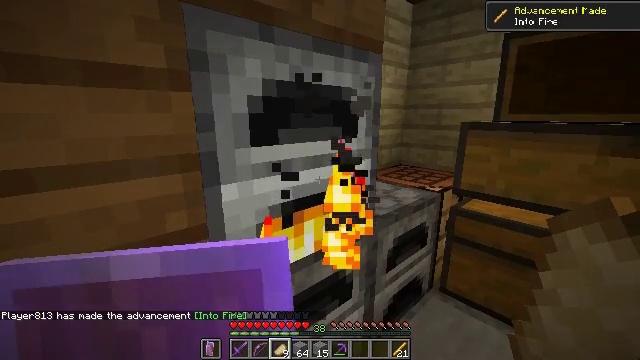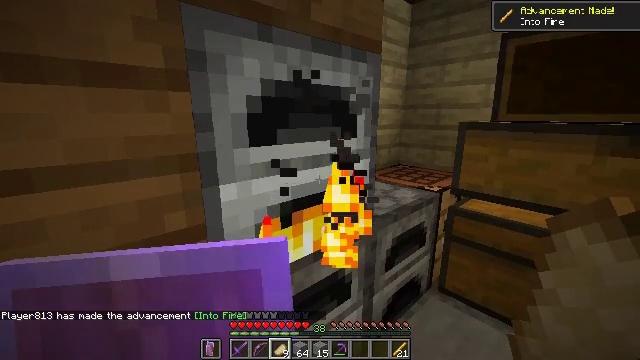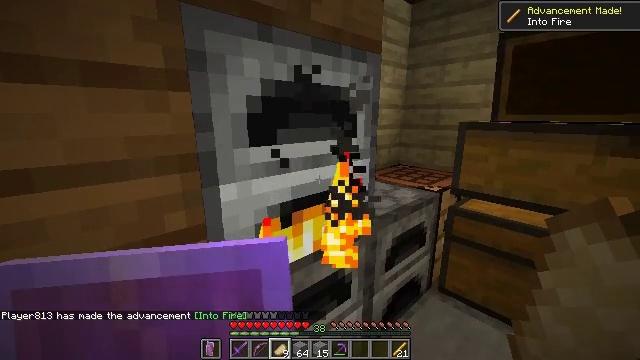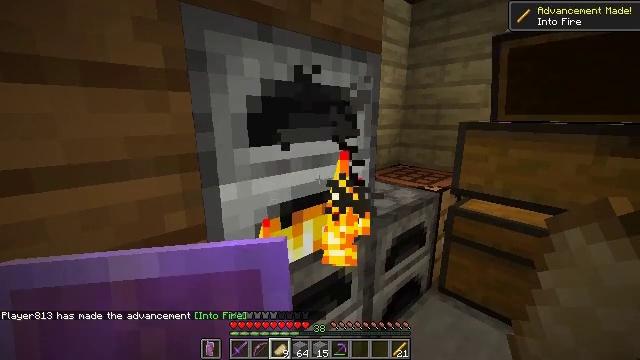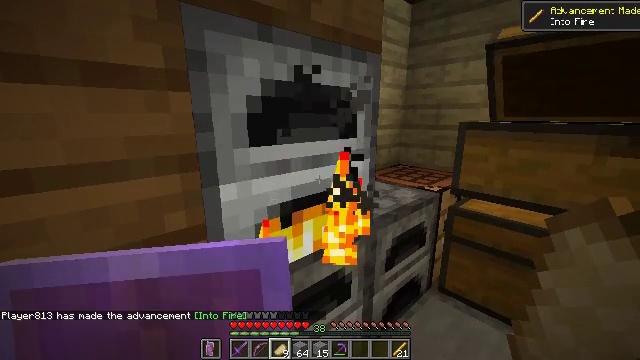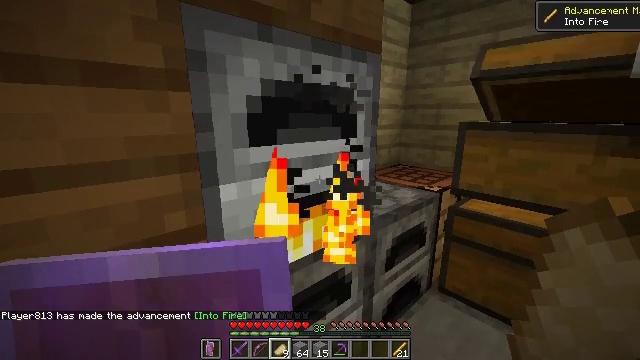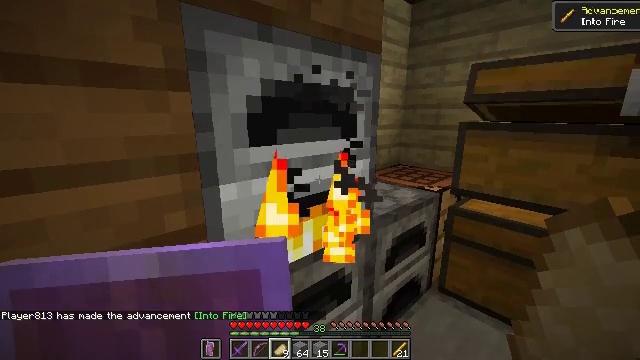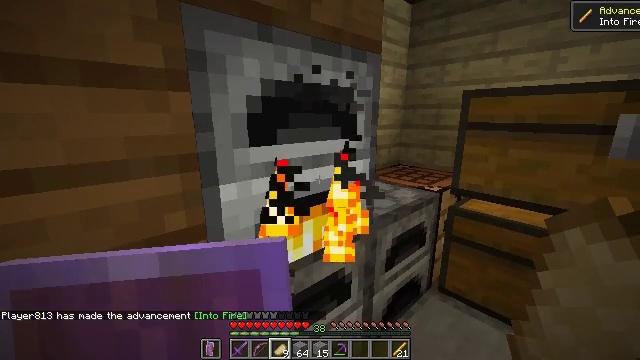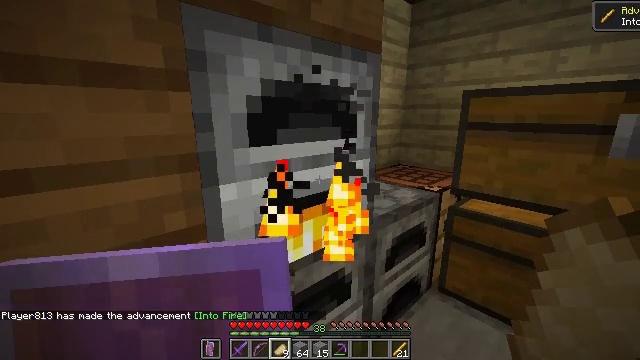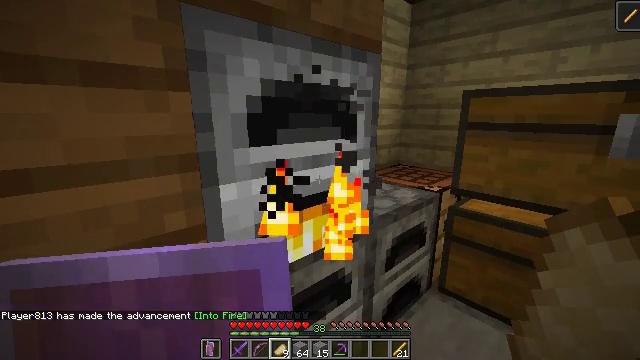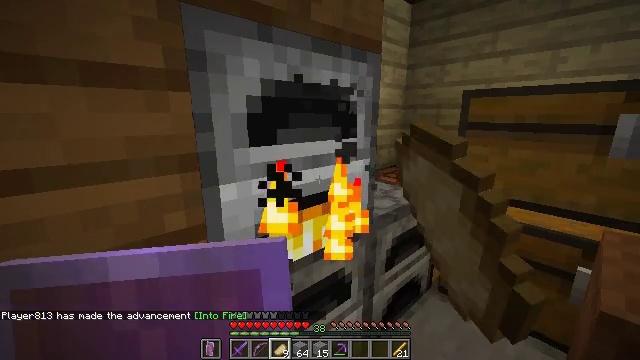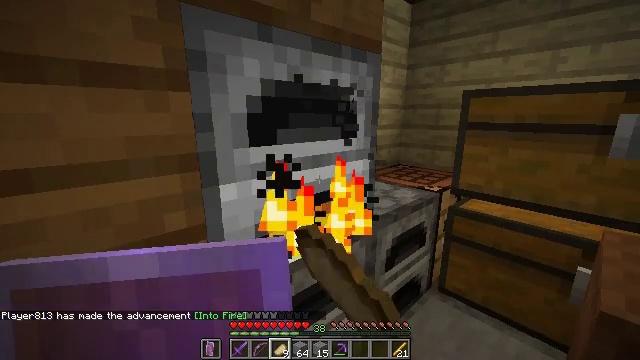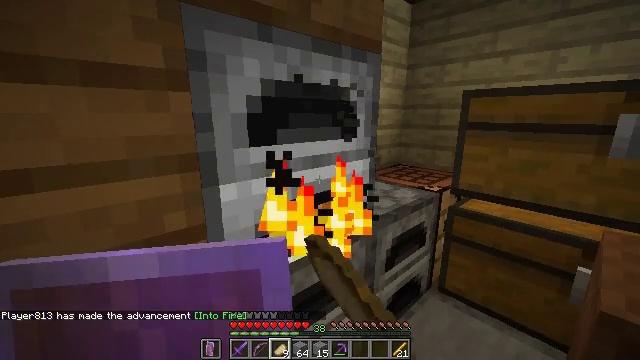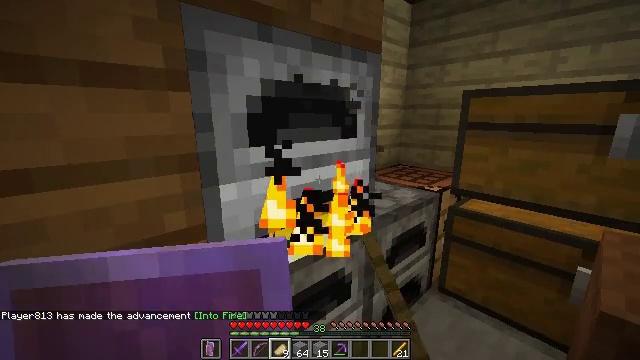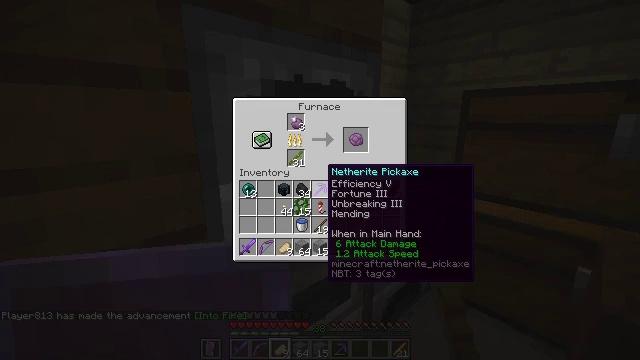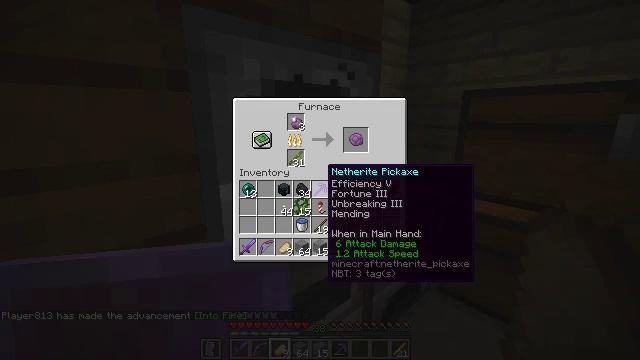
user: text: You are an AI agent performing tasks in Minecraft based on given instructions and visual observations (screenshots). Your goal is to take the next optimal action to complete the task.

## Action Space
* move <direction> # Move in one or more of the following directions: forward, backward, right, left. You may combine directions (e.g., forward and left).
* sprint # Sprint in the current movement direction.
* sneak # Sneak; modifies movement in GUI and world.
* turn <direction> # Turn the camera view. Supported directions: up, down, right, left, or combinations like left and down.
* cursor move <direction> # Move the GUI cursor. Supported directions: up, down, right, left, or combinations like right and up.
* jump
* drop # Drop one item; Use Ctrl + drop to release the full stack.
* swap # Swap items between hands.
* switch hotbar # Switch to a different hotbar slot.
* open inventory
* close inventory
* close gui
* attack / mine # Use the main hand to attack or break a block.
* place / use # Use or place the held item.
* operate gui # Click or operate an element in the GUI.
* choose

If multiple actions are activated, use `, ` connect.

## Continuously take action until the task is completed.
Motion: motion action
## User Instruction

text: craft item popped chorus fruit
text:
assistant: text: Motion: no_op
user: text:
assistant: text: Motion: no_op
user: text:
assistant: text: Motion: no_op
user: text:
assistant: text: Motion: no_op
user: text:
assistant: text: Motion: no_op
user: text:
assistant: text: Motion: no_op
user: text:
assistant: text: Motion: no_op
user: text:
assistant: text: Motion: no_op
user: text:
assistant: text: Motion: use / place
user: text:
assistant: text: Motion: use / place
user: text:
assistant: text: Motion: no_op
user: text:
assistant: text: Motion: no_op
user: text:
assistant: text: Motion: no_op
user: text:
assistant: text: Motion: no_op
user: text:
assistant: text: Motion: no_op
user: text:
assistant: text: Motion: no_op
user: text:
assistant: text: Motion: no_op
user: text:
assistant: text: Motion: no_op
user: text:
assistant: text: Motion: no_op
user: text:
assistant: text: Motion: no_op
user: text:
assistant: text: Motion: no_op
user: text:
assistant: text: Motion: no_op
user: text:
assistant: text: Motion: no_op
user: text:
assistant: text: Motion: no_op
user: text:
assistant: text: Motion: no_op
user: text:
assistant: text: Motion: no_op
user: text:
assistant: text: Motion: no_op
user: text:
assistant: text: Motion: no_op
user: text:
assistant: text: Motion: no_op
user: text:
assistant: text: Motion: no_op